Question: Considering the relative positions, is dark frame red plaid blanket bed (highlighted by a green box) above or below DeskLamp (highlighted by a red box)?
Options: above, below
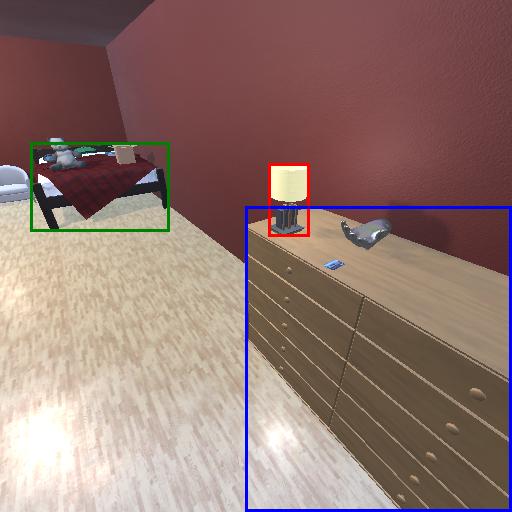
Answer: above